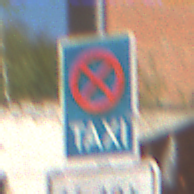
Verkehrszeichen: Taxenstand
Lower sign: ZeitangabenOhneBeschraenkungAufWochentage1
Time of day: MorningAfternoon
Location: Outdoor (Nature)
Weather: Clear
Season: Summer
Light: Natural